Question: I have a main view controller and that segues to a second view controller that has an avcapturesession. The first time I segue from the main view controller to the capture session controller, it takes about 50ms (checked using 'instruments'). Then I segue back to the main view controller from the capture session and then back to the avcapturesession controller from the main controller. Each time it takes longer to segue from the main view controller to the avcapturesession and by the 5th or 6th iteration the segue takes about 10 seconds. (Compared with 50ms for first time.) I've pasted the relevant code for the avcapture session below. Can anyone help solve this? Thanks
This class (of type NSObject) manages the capture session for the second view controller
that actually implements the avcapturesession
'''
#import "CaptureSessionManager.h"
@implementation CaptureSessionManager
@synthesize captureSession;
@synthesize previewLayer;
#pragma mark Capture Session Configuration
- (id)init {
if ((self = [super init])) {
[self setCaptureSession:[[AVCaptureSession alloc] init]];
}
return self;
}
- (void)addVideoPreviewLayer {
[self setPreviewLayer:[[[AVCaptureVideoPreviewLayer alloc] initWithSession:[self captureSession]] autorelease]];
[[self previewLayer] setVideoGravity:AVLayerVideoGravityResizeAspectFill];
}
- (void)addVideoInput {
AVCaptureDevice *videoDevice = [AVCaptureDevice defaultDeviceWithMediaType:AVMediaTypeVideo];
if (videoDevice) {
NSError *error;
AVCaptureDeviceInput *videoIn = [AVCaptureDeviceInput deviceInputWithDevice:videoDevice error:&error];
if (!error) {
if ([[self captureSession] canAddInput:videoIn])
[[self captureSession] addInput:videoIn];
//else
// NSLog(@"Couldn't add video input");
}
// else
// NSLog(@"Couldn't create video input");
}
//else
// NSLog(@"Couldn't create video capture device");
}
- (void)dealloc {
[[self captureSession] stopRunning];
[previewLayer release], previewLayer = nil;
[captureSession release], captureSession = nil;
[super dealloc];
}
@end
'''
The following is in the viewdidLoad method of the avcapture view controller:
'''
[self setCaptureManager:[[CaptureSessionManager alloc] init]];
[[self captureManager] addVideoInput];
[[self captureManager] addVideoPreviewLayer];
CGRect layerRect = [[[self view] layer] bounds];
[[[self captureManager] previewLayer] setBounds:layerRect];
[[[self captureManager] previewLayer] setPosition:CGPointMake(CGRectGetMidX(layerRect),
CGRectGetMidY(layerRect))];
[[[self view] layer] addSublayer:[[self captureManager] previewLayer]];
[[captureManager captureSession] startRunning];
-(void)viewDidDisappear:(BOOL)animated{
[super viewDidDisappear:YES];
[[[self captureManager] previewLayer]removeFromSuperlayer];
dispatch_async(dispatch_get_global_queue(DISPATCH_QUEUE_PRIORITY_DEFAULT, 0), ^{
[[captureManager captureSession] stopRunning];
});
}
'''

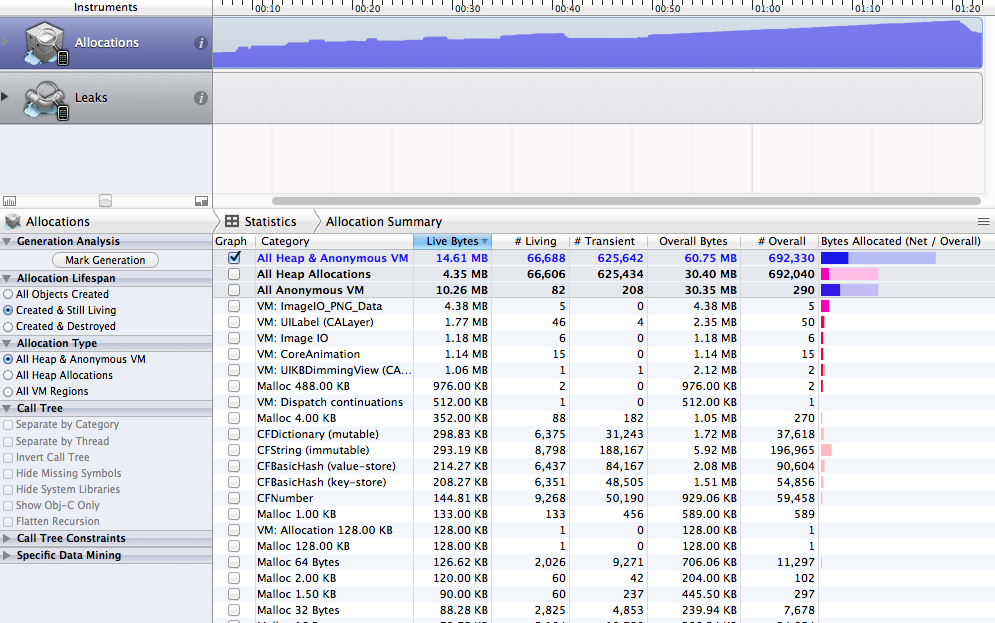
Answer: I have encounter the same problem I have found this line is the main problem
'''
[[[self view] layer] addSublayer:[[self captureManager] previewLayer]];
'''
Just remove the previewlayer from the super layer while deallocating and there is no memory issue. My deallocating function is as follow
'''
-(void)deallocSession
{
[captureVideoPreviewLayer removeFromSuperlayer];
for(AVCaptureInput *input1 in session.inputs) {
[session removeInput:input1];
}
for(AVCaptureOutput *output1 in session.outputs) {
[session removeOutput:output1];
}
[session stopRunning];
session=nil;
outputSettings=nil;
device=nil;
input=nil;
captureVideoPreviewLayer=nil;
stillImageOutput=nil;
self.vImagePreview=nil;
}
'''
i called this function before popping and pushing any other view. It solved my issue.